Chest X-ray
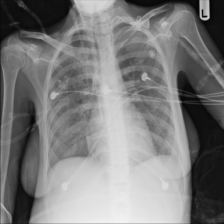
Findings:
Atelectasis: negative
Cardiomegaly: negative
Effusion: negative
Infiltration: negative
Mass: negative
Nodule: positive
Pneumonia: negative
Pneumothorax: negative
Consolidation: negative
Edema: negative
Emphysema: negative
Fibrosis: negative
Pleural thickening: positive
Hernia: negative